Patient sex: M
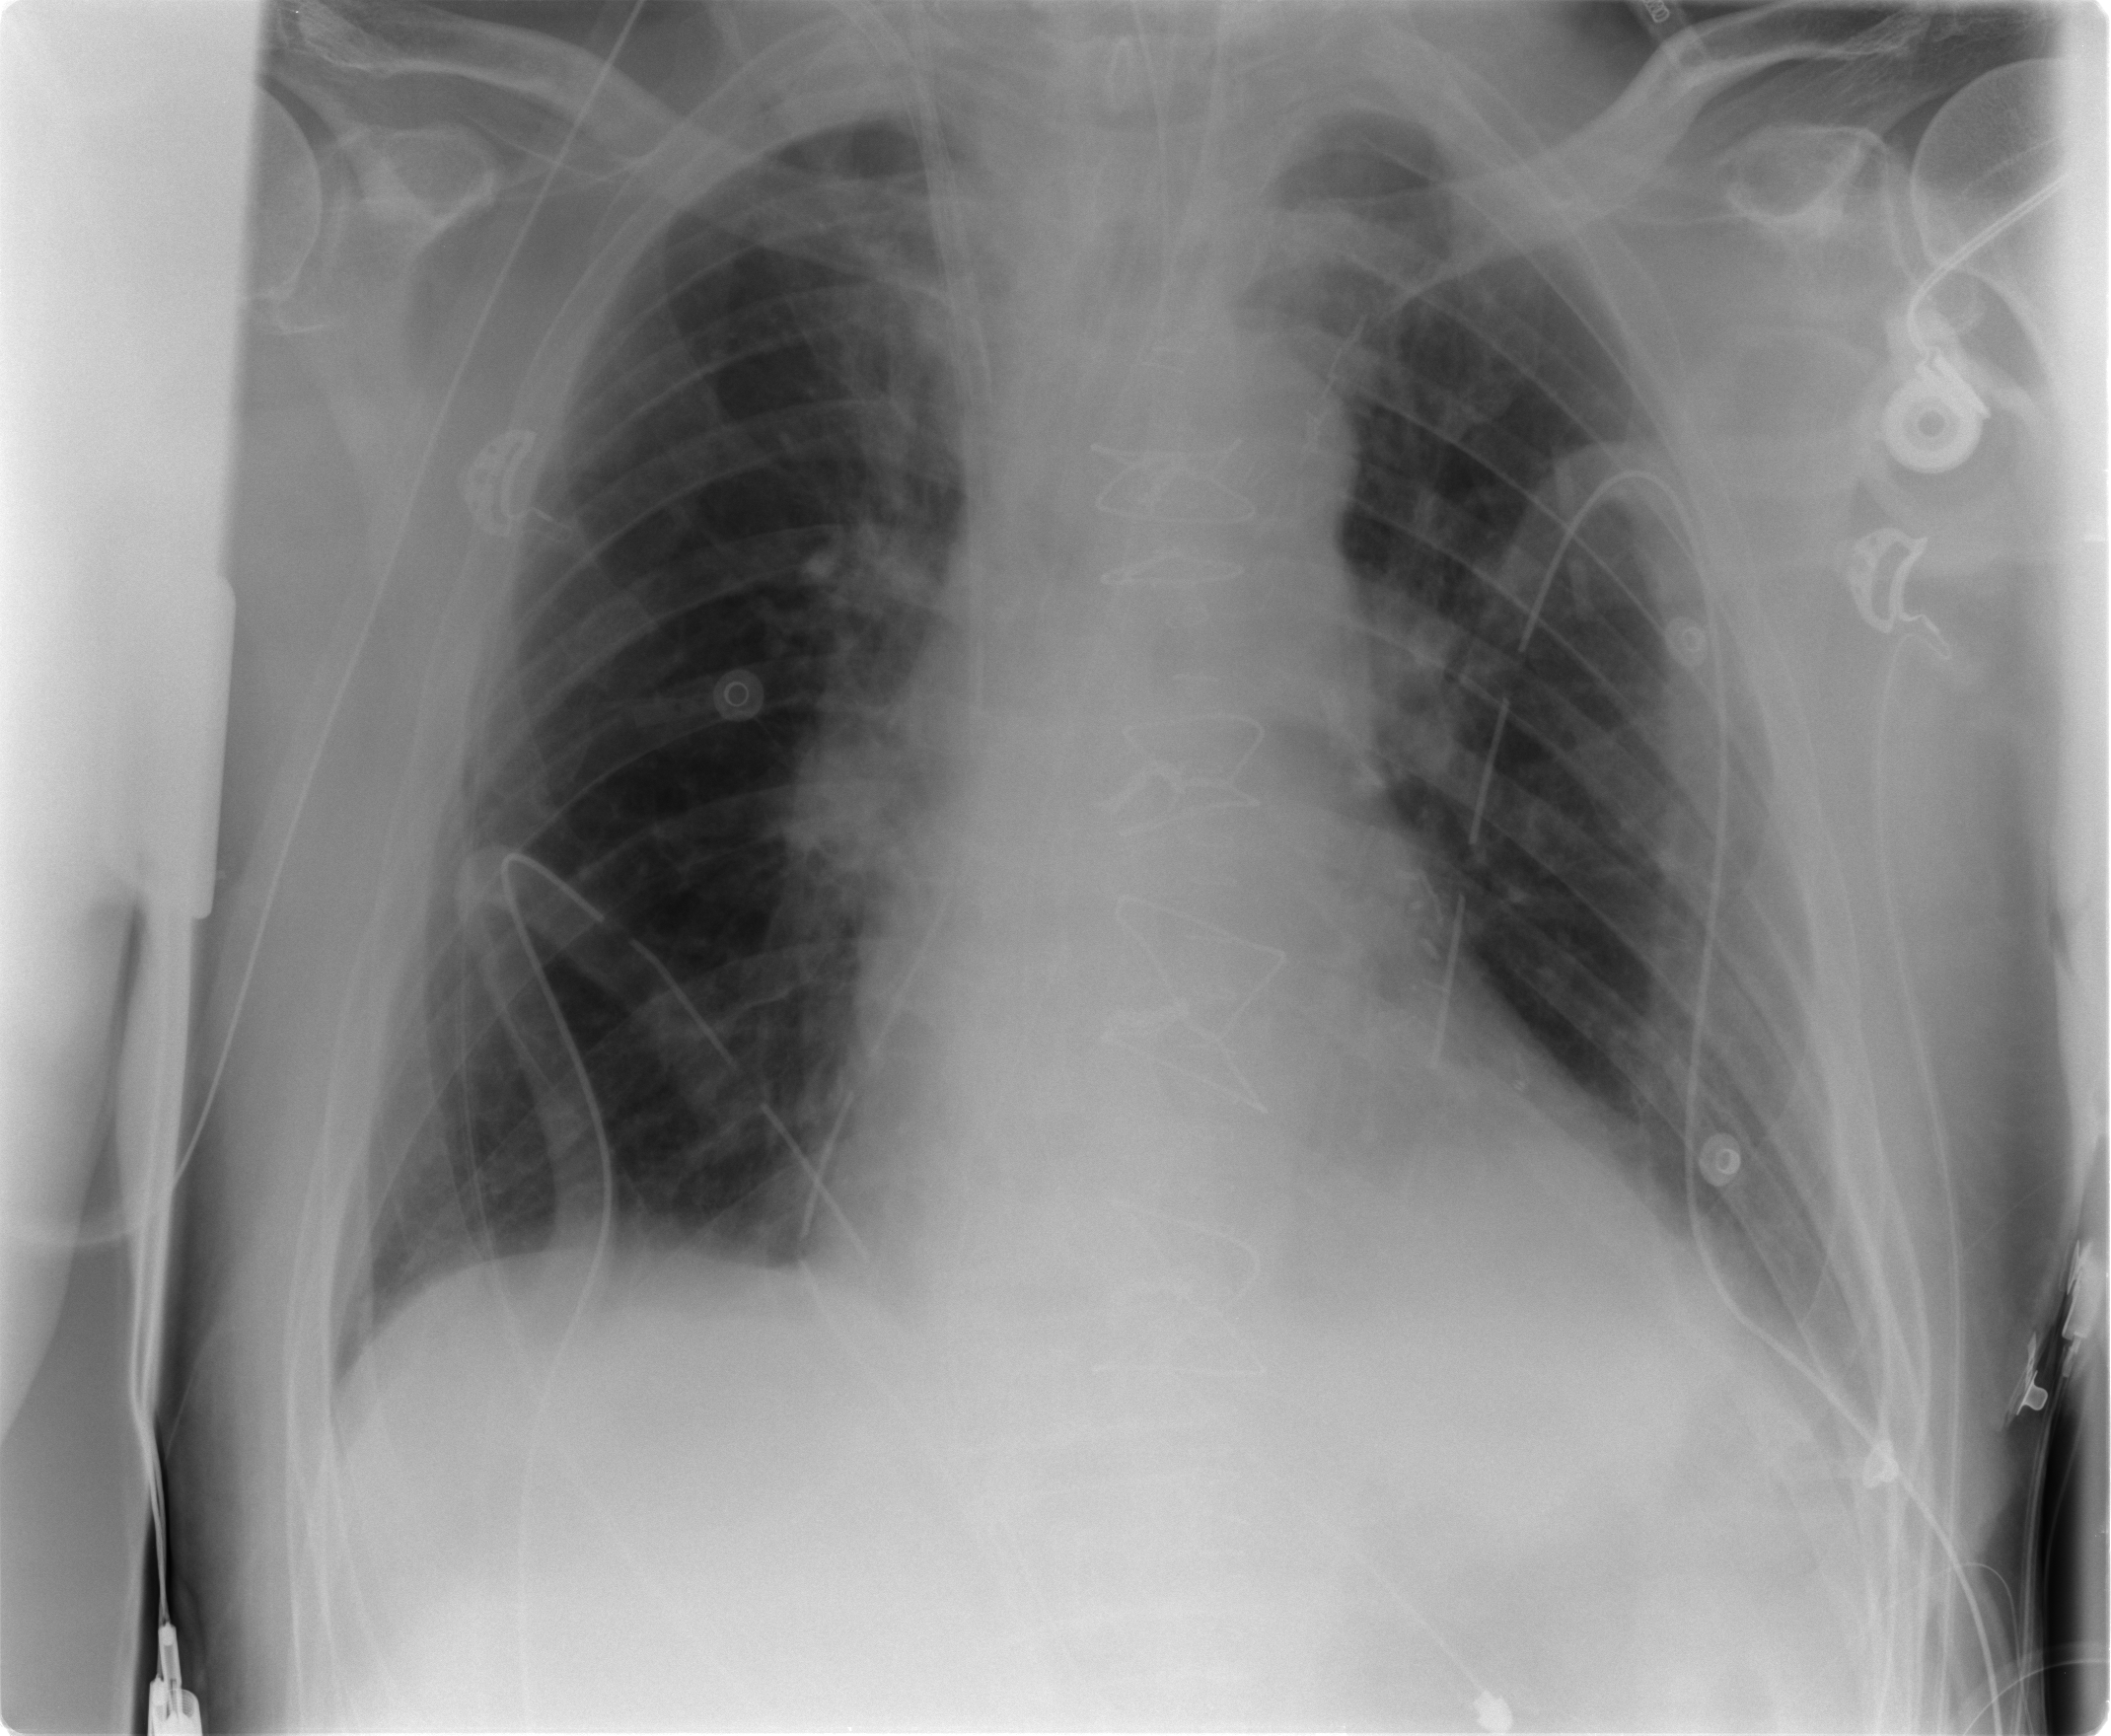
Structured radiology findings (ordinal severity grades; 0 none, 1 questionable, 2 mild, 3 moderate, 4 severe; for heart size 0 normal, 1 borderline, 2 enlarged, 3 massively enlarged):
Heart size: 0
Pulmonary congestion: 1
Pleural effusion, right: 0
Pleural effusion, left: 1
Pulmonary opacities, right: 0
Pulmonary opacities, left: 0
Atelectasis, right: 1
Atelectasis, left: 1